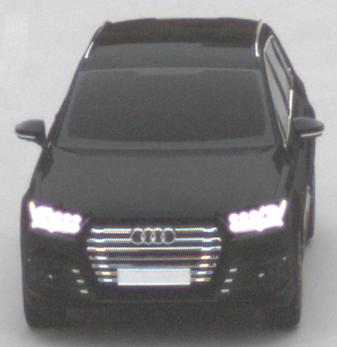
Make: Audi
Model: SQ7
Detailed model: -
Model produced from: 2016
Model produced until: 2018
Doors: 5
Color: black
Road condition: dry road
Daytime: midday
Contrast: low contrast